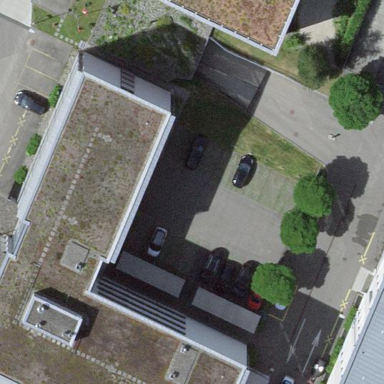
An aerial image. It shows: Office building.